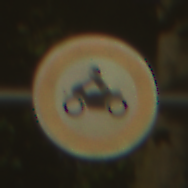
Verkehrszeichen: VerbotKraftraeder
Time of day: SunriseSunset
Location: Outdoor (Nature)
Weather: PartlyCloudy
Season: NotSpecified
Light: Natural